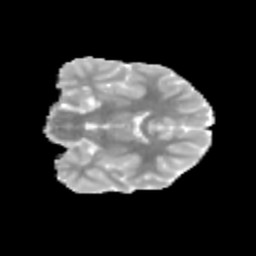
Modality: MD
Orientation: coronal
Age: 13
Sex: male
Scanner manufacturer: siemens
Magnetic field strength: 3 T
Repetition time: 3.8 s
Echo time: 0.07 s